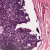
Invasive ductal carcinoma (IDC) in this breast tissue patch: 0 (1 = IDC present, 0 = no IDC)